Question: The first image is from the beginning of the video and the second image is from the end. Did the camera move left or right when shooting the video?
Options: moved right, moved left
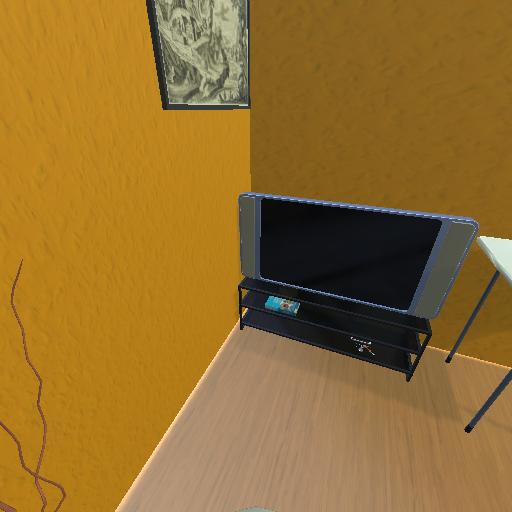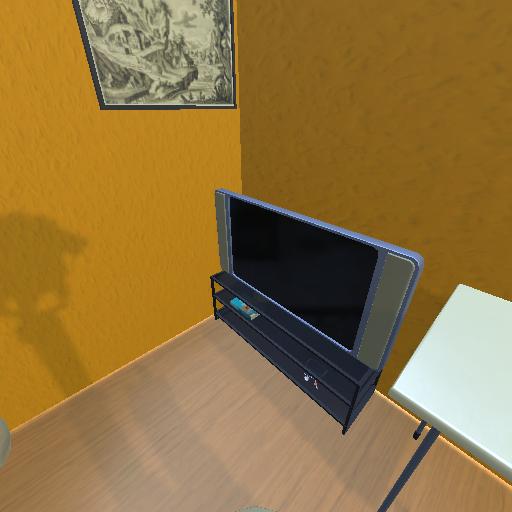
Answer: moved right